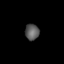
Tissue: lung
Cell type: Epithelial cells
Senescence score: 0.2001
Nuclear area (px): 218
Mean DAPI intensity: 90.913